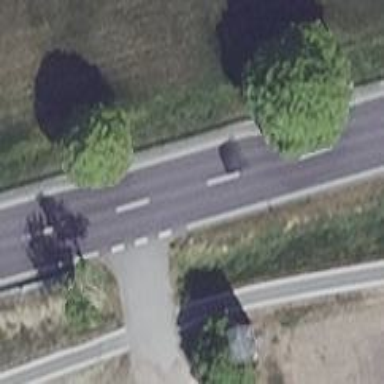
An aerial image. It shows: Primary road with asphalt surface.